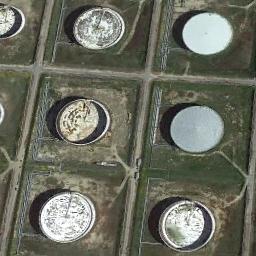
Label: storage_tank